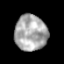
Tissue: prostate
Cell type: Myeloid cells
Senescence score: 0.2102
Nuclear area (px): 1136
Mean DAPI intensity: 168.815